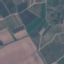
Label: PermanentCrop